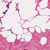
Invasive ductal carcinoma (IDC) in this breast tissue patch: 0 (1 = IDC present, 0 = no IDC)